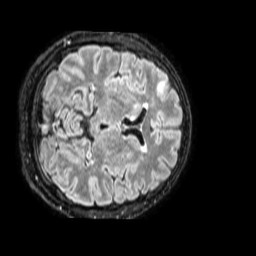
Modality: FLAIR
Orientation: axial
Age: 38
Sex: male
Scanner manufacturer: philips
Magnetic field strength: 1.5 T
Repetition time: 4.8 s
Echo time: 0.3364 s